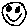
Label: smiley face